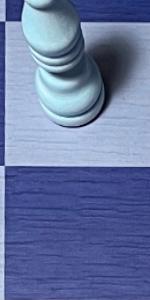
Label: Empty